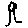
Label: tree